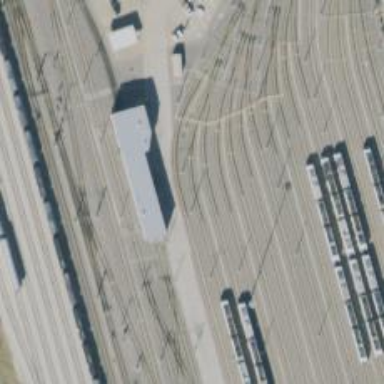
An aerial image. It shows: Light rail service yard with electrified contact lines.